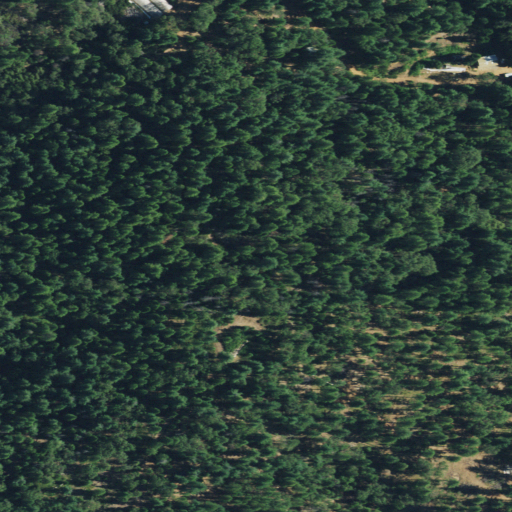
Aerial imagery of mountain in California named Shoemaker Hill containing evergreen forest and mixed forest